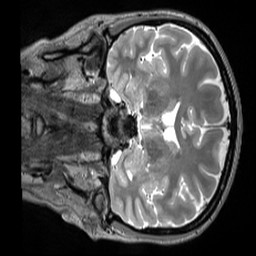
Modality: T2w
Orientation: coronal
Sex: female